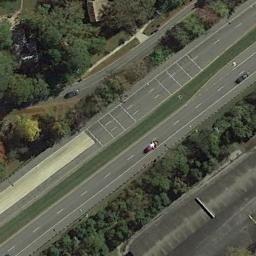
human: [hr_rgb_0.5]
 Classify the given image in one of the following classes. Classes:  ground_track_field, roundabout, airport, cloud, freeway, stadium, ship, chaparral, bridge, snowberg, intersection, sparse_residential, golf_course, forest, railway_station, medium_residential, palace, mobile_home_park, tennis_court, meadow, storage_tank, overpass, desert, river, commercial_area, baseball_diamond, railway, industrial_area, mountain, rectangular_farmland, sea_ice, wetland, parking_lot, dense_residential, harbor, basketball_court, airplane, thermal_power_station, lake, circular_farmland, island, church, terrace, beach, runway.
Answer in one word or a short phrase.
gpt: freeway